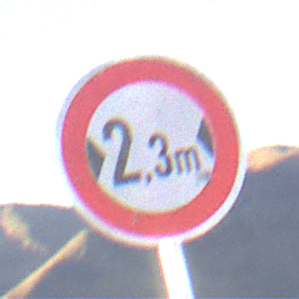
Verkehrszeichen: TatsaechlicheBreite2Komma3
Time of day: SunriseSunset
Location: Outdoor (Nature)
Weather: Clear
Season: NotSpecified
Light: Natural